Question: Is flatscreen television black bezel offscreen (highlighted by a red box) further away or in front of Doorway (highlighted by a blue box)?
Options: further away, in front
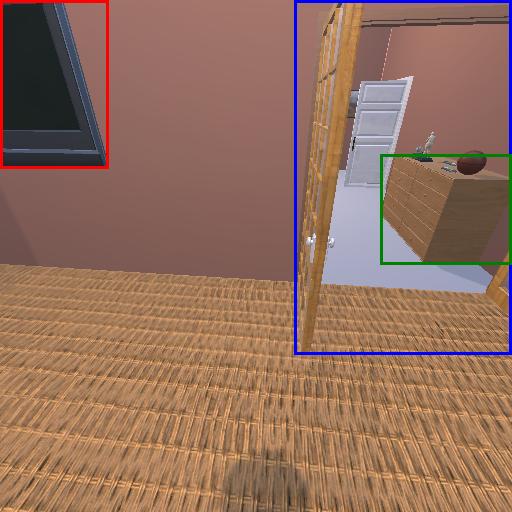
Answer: further away